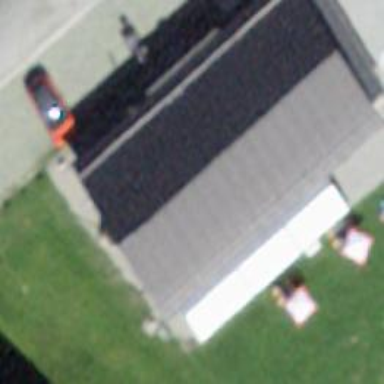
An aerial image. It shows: Restaurant.